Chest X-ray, PA view. Patient: 40 years old, sex F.
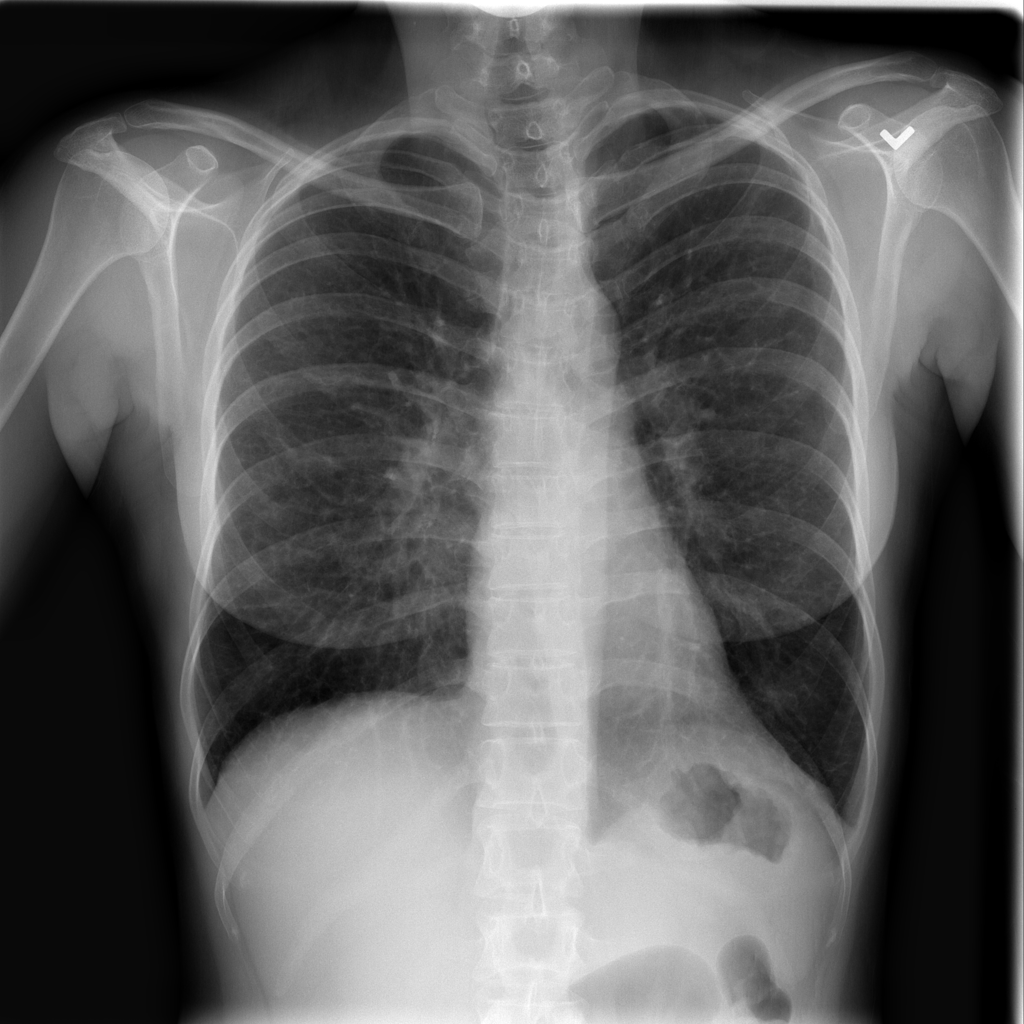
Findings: Pneumothorax